Question: i am doing really important app and i need to ask you, if is there some way, how to switch between java files from one BUTTON with one iD..
Look on this picture for clear: <URL> (i've uploaded it on imageshack because i don't have reputation..

I am new to the ANDROID developing and i really need your help to the beggining.
Thanks a lot.
Thanks for your help.
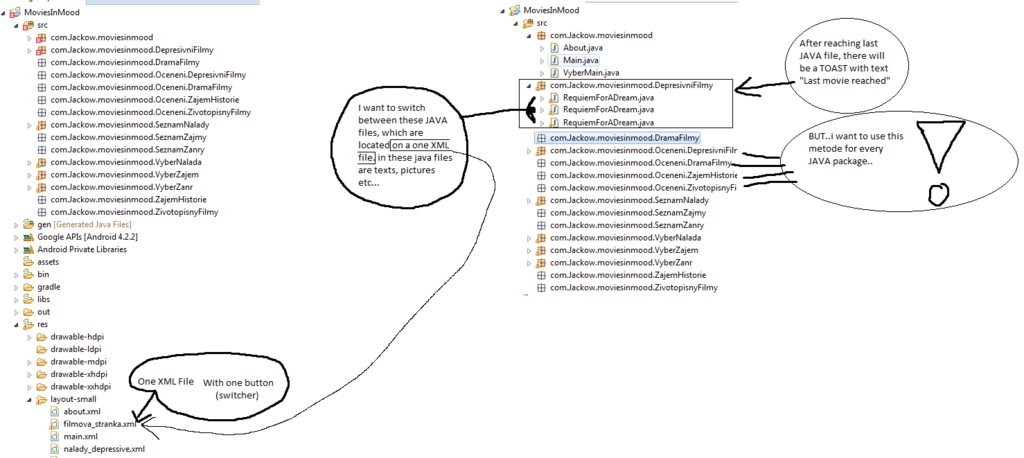
Answer: The Java Package name hierarchy is not meant to be a place to hardcode your database of movies into.
Preferably, learn to use SQLite for keeping that kind of data. Don't even bother using XML in this case.
Take a look at this <URL>